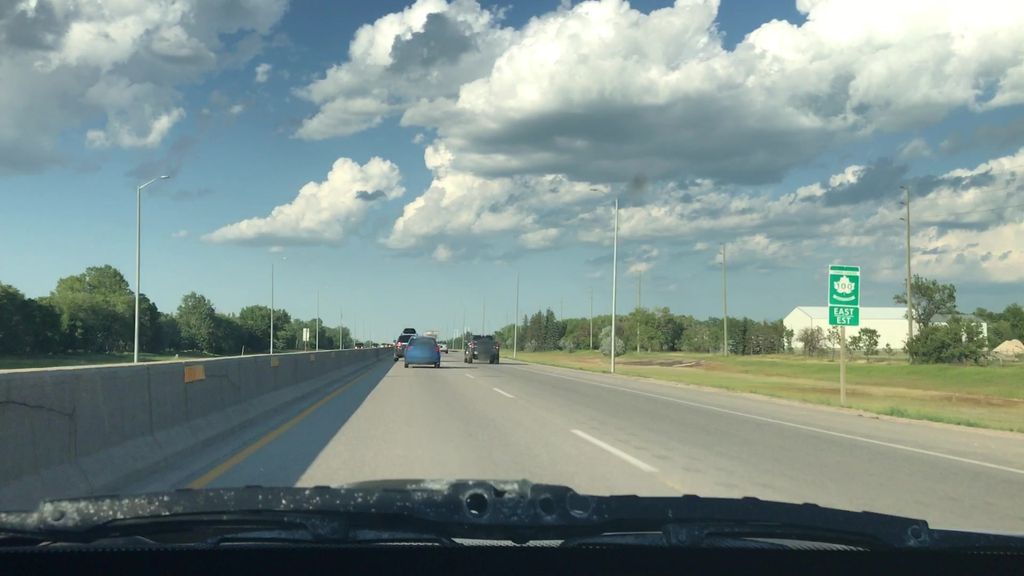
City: winnipeg